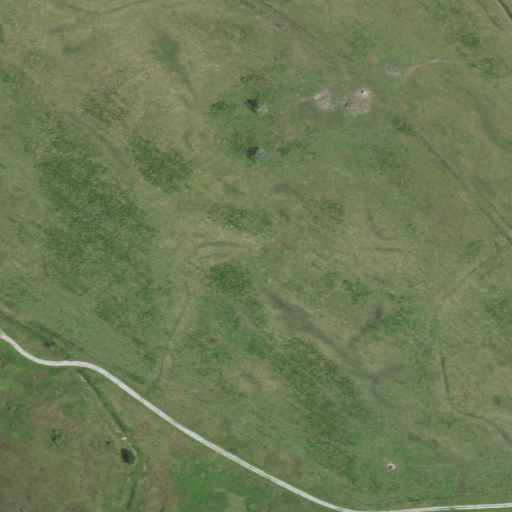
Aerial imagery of island in Louisiana named Pine Island containing only pasture